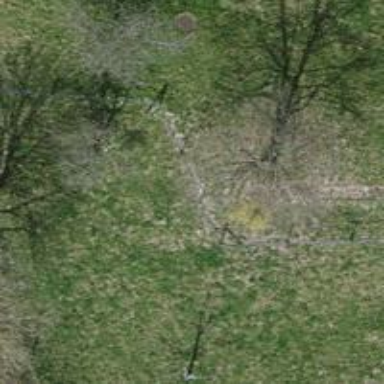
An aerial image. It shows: Agricultural area with broadleaved deciduous trees.